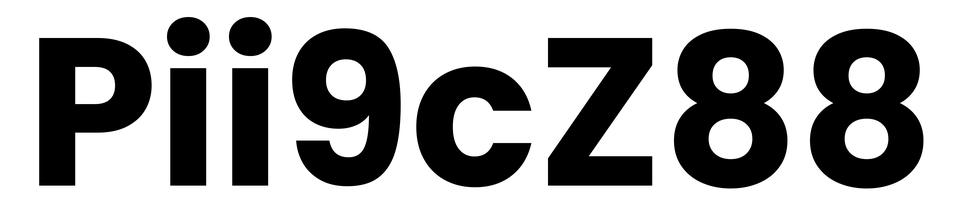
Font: Poppins-Bold